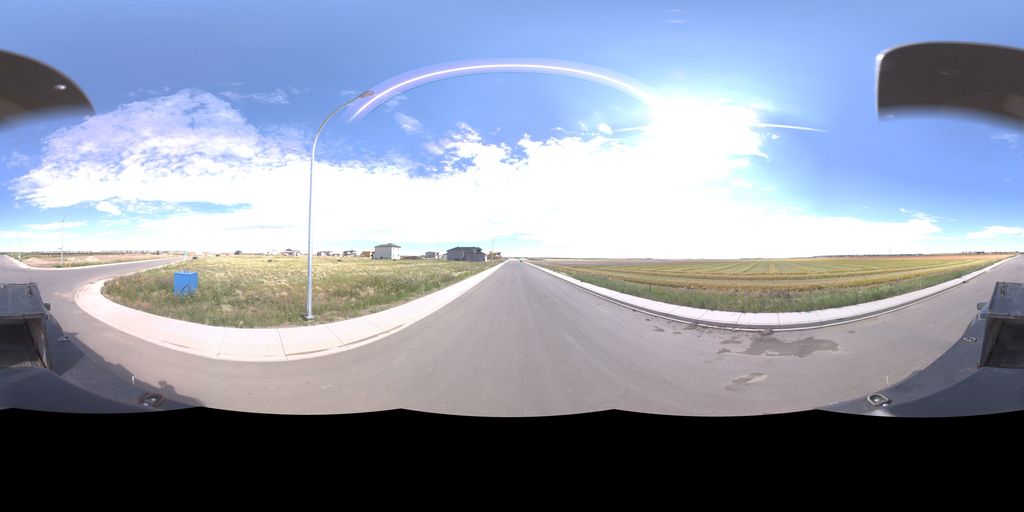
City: saskatoon